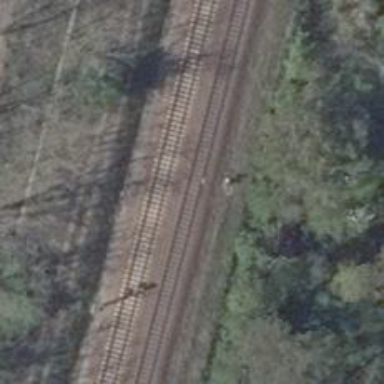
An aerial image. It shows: Railway signal.